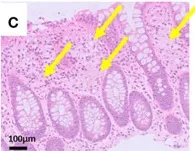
Histopathological findings of patients. Depict haematoxylin, and . Eosin staining ,H are magnified x100, and . (E-G) Indicate samples before haematopoietic cell transplantation (HCT) in patient 3.
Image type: pathology (h&e)